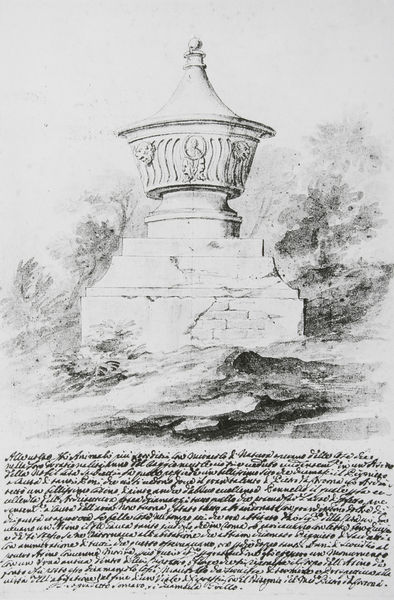
Titel: Grabmal für den Esel "Grillo"
Künstler: Pier Leone Ghezzi
Standort: London
Institution: Courtauld Institute Galleries, Blunt Collection
Schlagwörter: baum, berg, dunkel, feder, felsen, gestein, himmel, schatten, weiß, aquarell, bäume, landschaft, grau, hintergrund, kreide, köpfe, schwarz, skizze, zeichen, zeichnung, gras, park, ornament, alt, kappe, barock, schale, sockel, stein, steine, trauer, bild, natur, strauch, busch, büsche, sträucher, klassizismus, pflanzen, renaissance, brunnen, rund, turm, amphore, garten, statue, vase, relief, topf, schrift, papier, fels, hang, mauer, ziegel, grafik, linien, backstein, kuppel, romantik, inschrift, stufen, bildhauerei, podest, steinmetz, ring, tusche, ruine, deckel, gefäß, buch, kegel, denkmal, mauerwerk, druck, radierung, stich, illustration, text, buchstaben, bleistift, kugel, kunst, löwenkopf, buchseite, grab, brief, lanschaft, gesträuch, basis, gefäße, erinnerung, schraffierung, schrein, urne, verputz, handschrift, beschreibung, grabmal, kessel, legende, monument, gedenkstein, federzeichnung, schreibschrift, andenken, zeigel, tect, grabstein, grabmonument, socel, kust, grabdenkmal, deckelurne, fase, riefel, ur4ne, kurrent, steindenkmal, topg, verzierung ornament